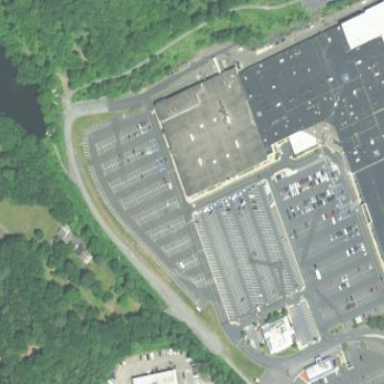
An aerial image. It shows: Building that houses supermarket.